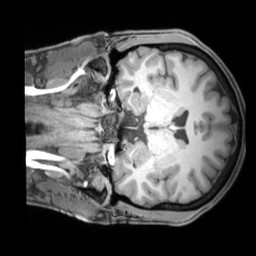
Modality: T1w
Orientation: coronal
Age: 27
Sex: male
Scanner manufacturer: siemens
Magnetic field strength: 3 T
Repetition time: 1.97 s
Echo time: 0.00206 s